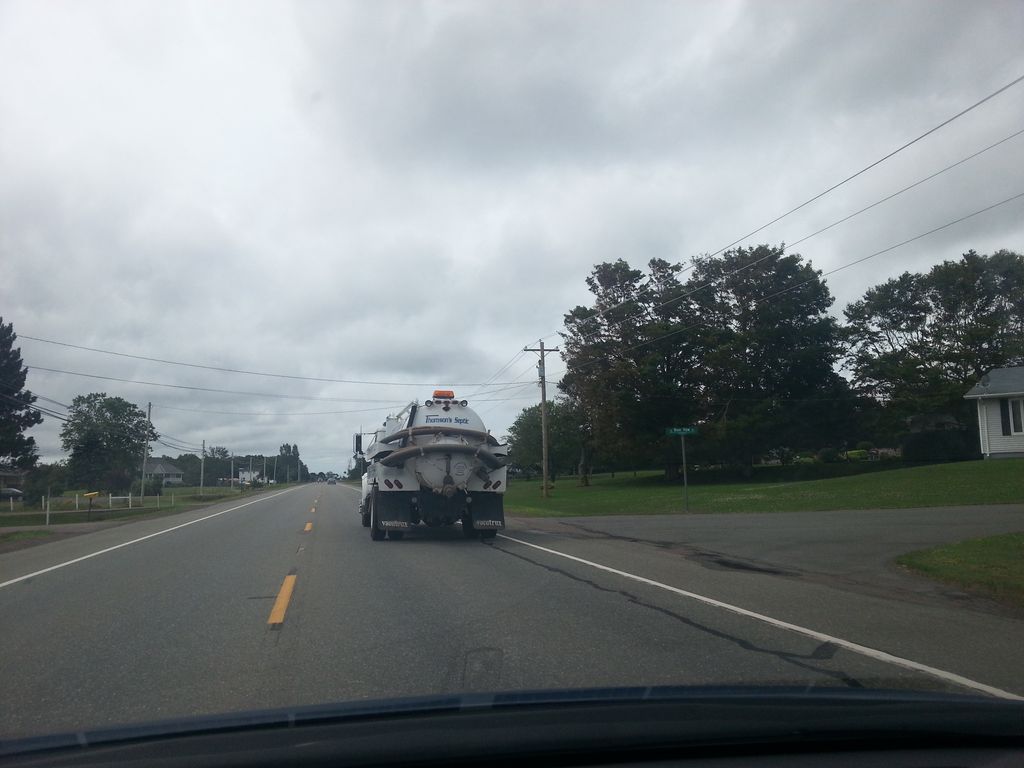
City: charlottetown